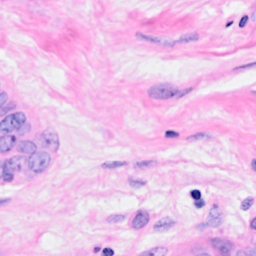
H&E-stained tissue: Breast